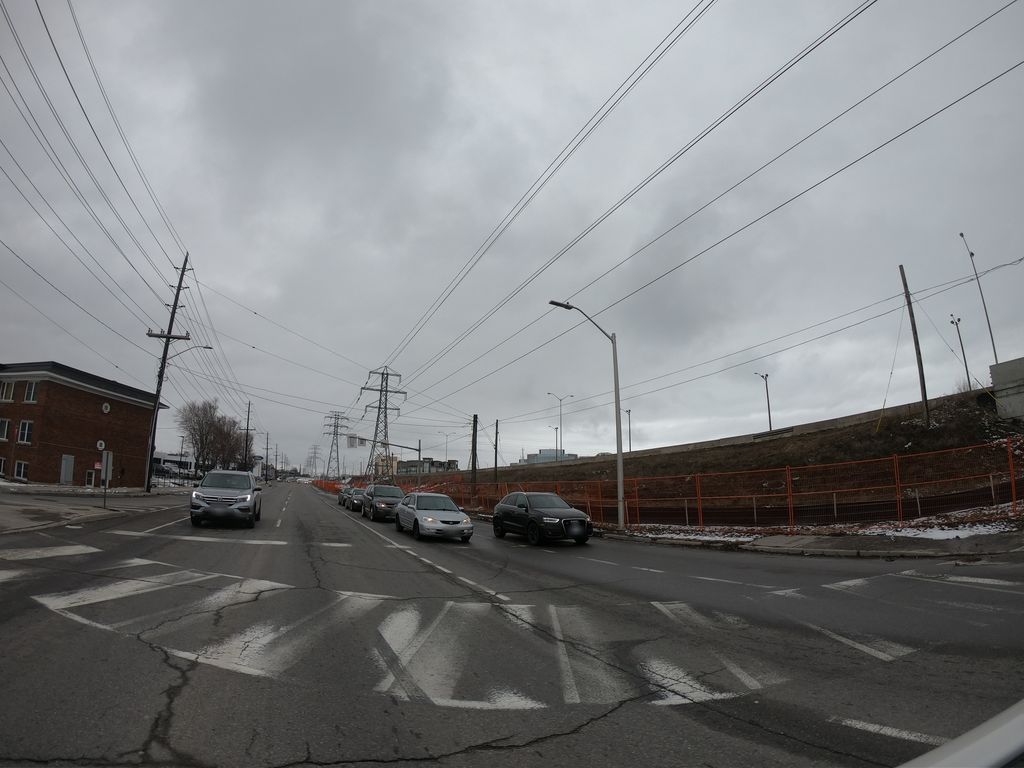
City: ottawa-gatineau